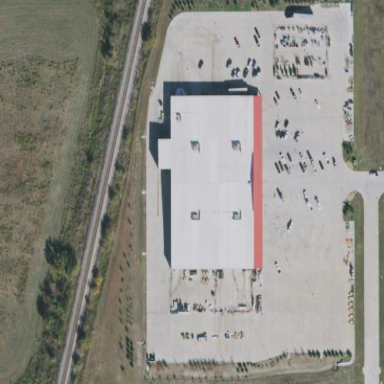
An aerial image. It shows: Retail building housing country store.